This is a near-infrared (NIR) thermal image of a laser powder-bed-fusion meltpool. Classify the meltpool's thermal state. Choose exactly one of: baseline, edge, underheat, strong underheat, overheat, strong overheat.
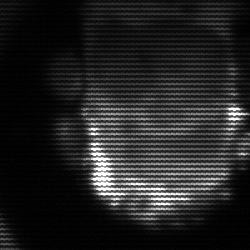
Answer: baseline